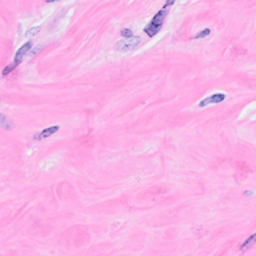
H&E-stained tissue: Breast